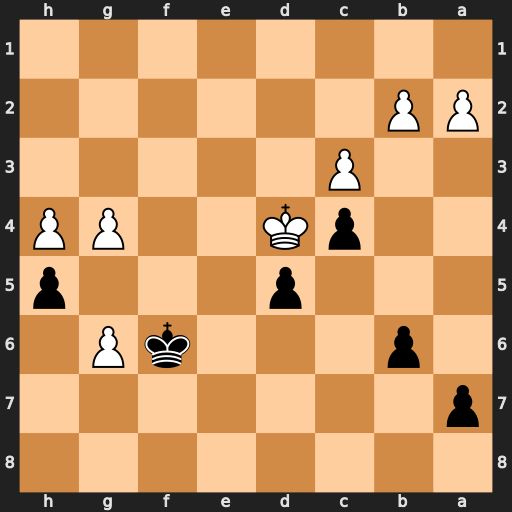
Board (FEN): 8/p7/1p3kP1/3p3p/2pK2PP/2P5/PP6/8
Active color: b
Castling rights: -
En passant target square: -
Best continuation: hxg4 h5 b5